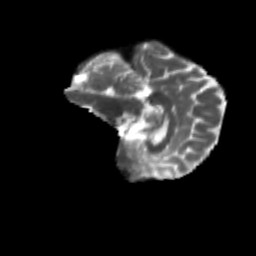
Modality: T2w
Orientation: sagittal
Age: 67
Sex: female
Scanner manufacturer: siemens
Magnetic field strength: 3 T
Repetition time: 4.71 s
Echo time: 0.0906 s